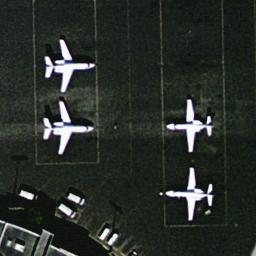
Label: airplane